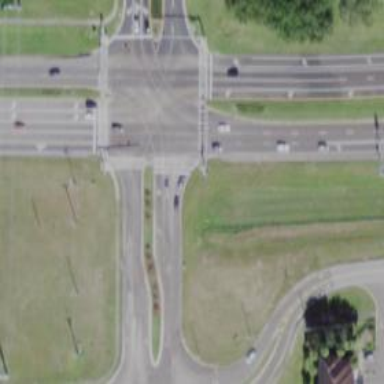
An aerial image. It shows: Zebra crossing on the road.